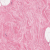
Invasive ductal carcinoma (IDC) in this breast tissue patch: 0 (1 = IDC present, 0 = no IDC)